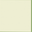
Piece: xx